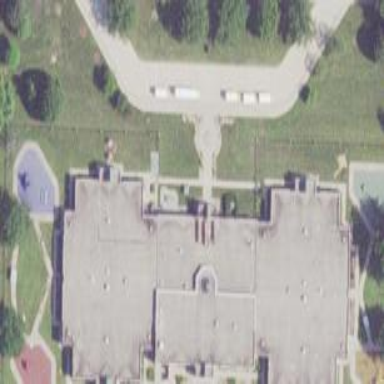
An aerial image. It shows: School building.